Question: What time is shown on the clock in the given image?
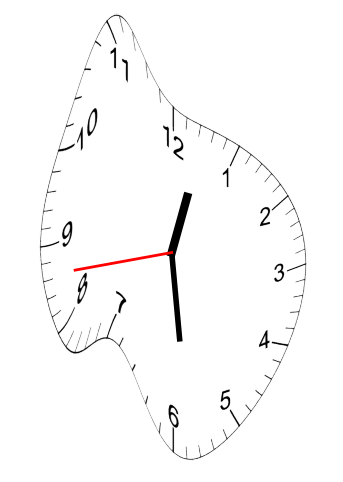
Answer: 12:28:43